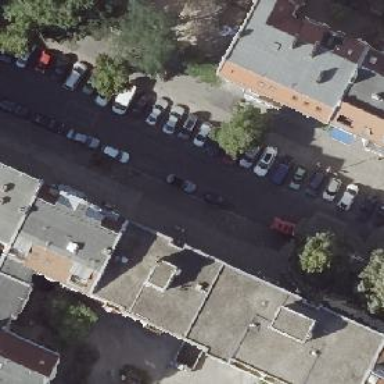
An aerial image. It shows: Bicycle parking on the sidewalk with metal surface.